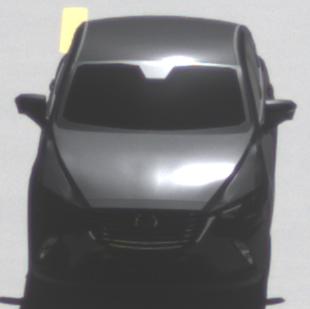
Make: Mazda
Model: CX-3 SKYACTIV-G 120
Detailed model: CX-3 (DK)
Model produced from: 2015/06
Model produced until: 2018/06
Doors: 5
Color: black
Road condition: dry road
Daytime: midday
Contrast: high contrast